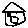
Label: house